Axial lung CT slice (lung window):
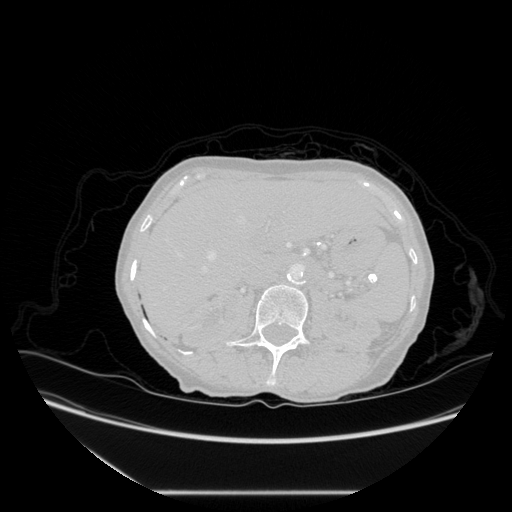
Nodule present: no